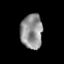
Tissue: prostate
Cell type: T cells
Senescence score: 0.3246
Nuclear area (px): 744
Mean DAPI intensity: 144.77